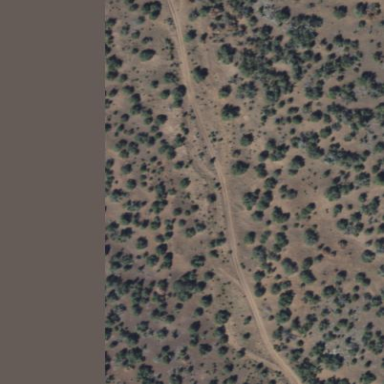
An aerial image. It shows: Patch of scrub vegetation.